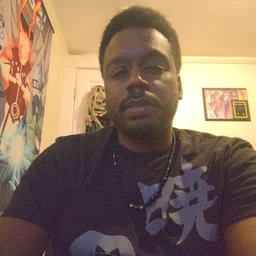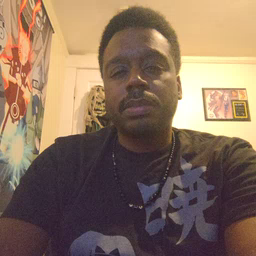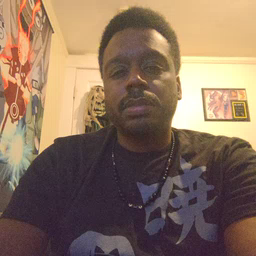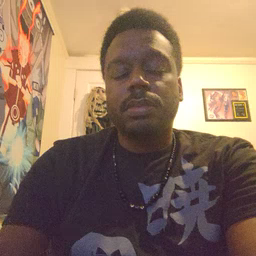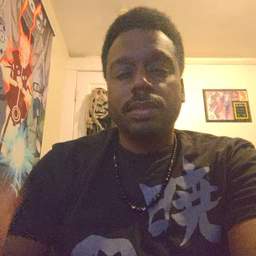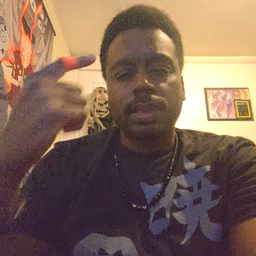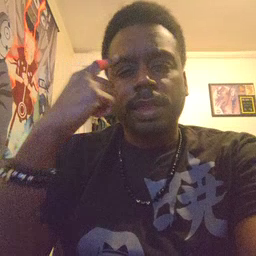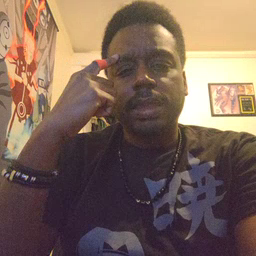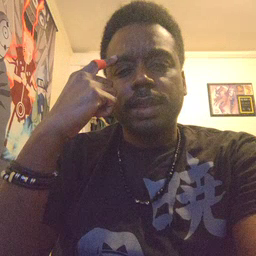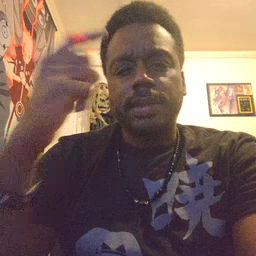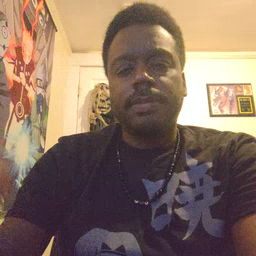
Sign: think